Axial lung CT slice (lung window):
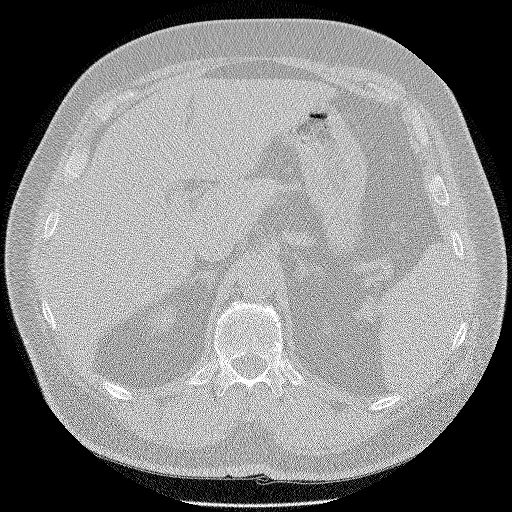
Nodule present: no